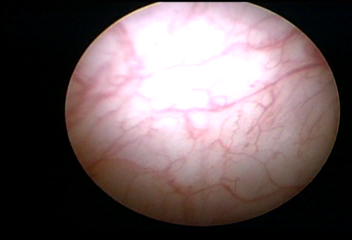
Modality: WLC
Class: Normal mucosa
Bladder cancer association: No